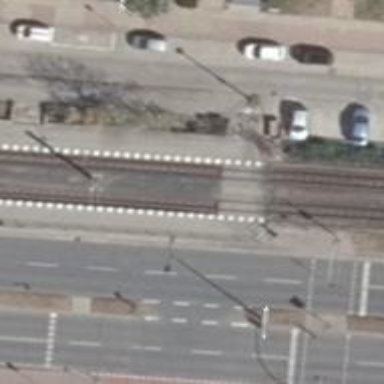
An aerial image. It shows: Uncontrolled railway crossing.